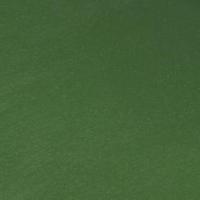
EUNIS habitat code: 14
Species observed at this site:
Certhia brachydactyla
Corvus corone
Podiceps cristatus
Actitis hypoleucos
Turdus philomelos
Fulica atra
Cyanistes caeruleus
Anas platyrhynchos
Emberiza citrinella
Chloris chloris
Fringilla coelebs
Buteo buteo
Sylvia atricapilla
Turdus merula
Columba palumbus
Phylloscopus collybita
Poecile palustris
Parus major
Erithacus rubecula
Cuculus canorus
Hirundo rustica
Milvus migrans
Milvus milvus
Regulus regulus
Falco tinnunculus
Picus viridis
Acrocephalus scirpaceus